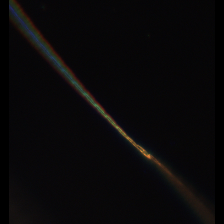
Taxon: Psuedo-nitzschia
Group: Diatoms